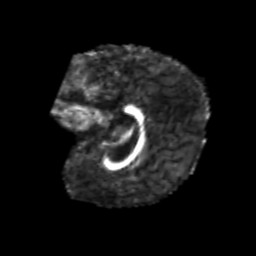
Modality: FA
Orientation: sagittal
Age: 6
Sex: male
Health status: healthy